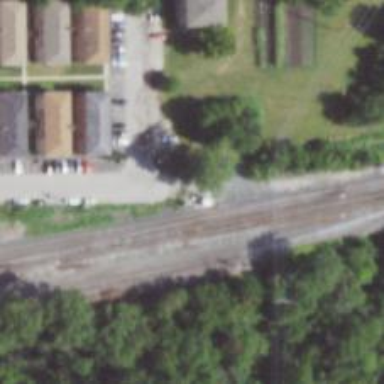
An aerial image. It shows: Railway junction.